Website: bh-photo
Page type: address-validator
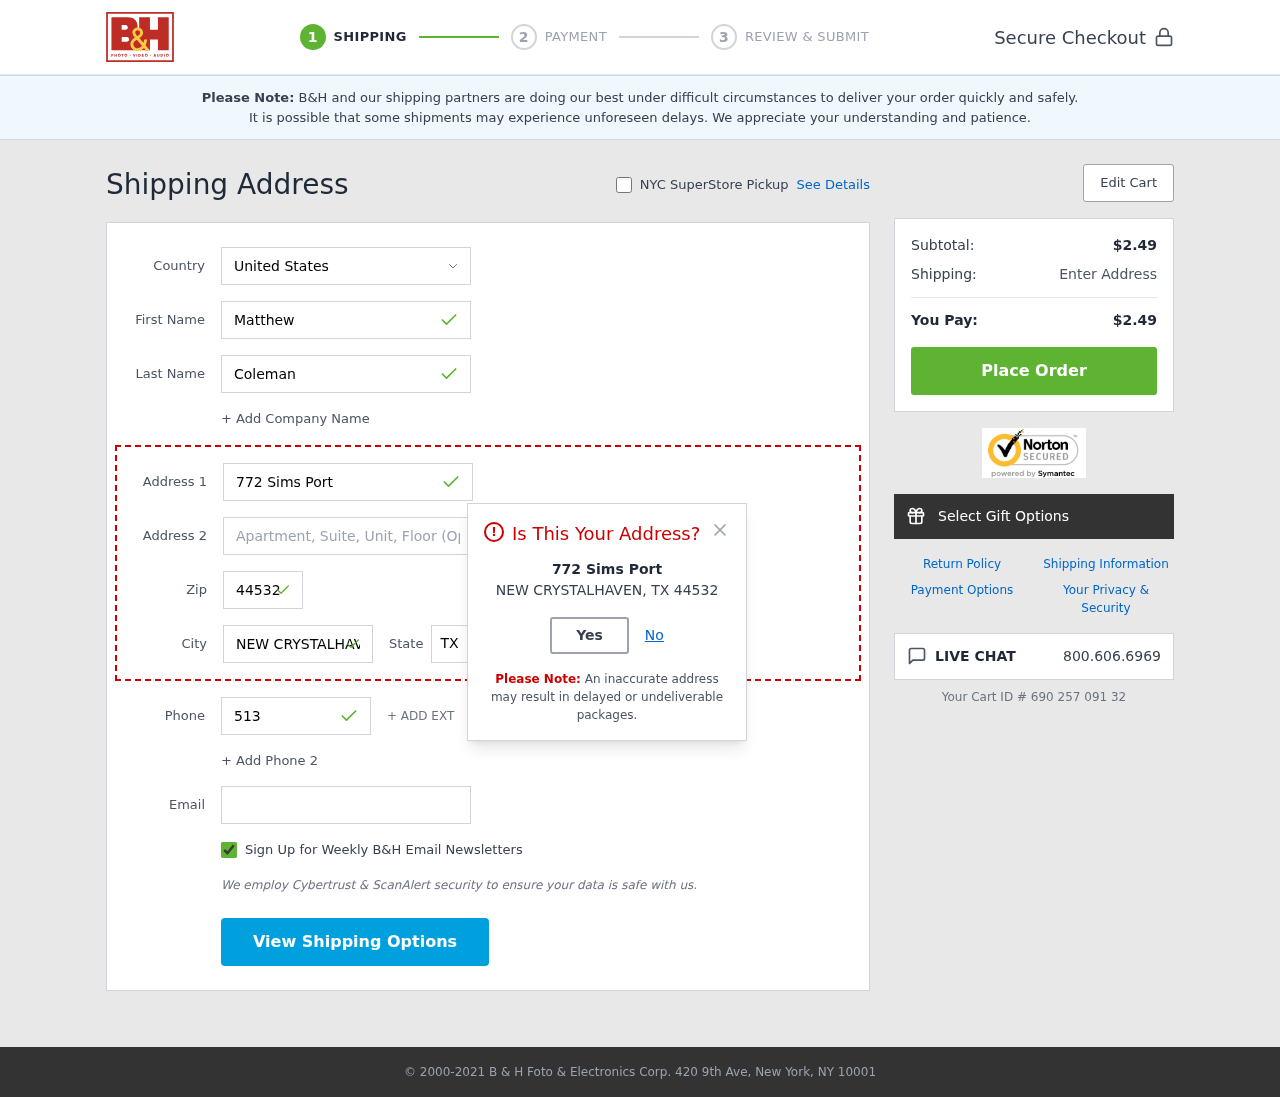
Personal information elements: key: PII_CITY
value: New Crystalhaven
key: PII_COUNTRY
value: United States
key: PII_EMAIL
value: matthewcoleman@yahoo.com
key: PII_FIRSTNAME
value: Matthew
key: PII_LASTNAME
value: Coleman
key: PII_PHONE
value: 5137653746
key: PII_POSTCODE
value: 44532
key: PII_STATE_ABBR
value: TX
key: PII_STREET
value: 772 Sims Port
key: PII_CITY_MODAL
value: NEW CRYSTALHAVEN
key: PII_POSTCODE_FULL
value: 44532
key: PII_POSTCODE_NUMERIC
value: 44532
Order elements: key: ORDER_SUBTOTAL
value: $2.49
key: ORDER_TOTAL
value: $2.49
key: ORDER_ID
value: Your Cart ID # 690 257 091 32